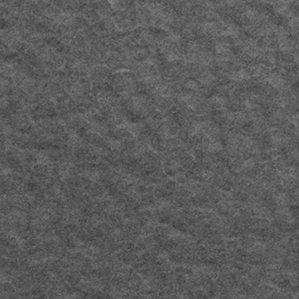
Label: frost